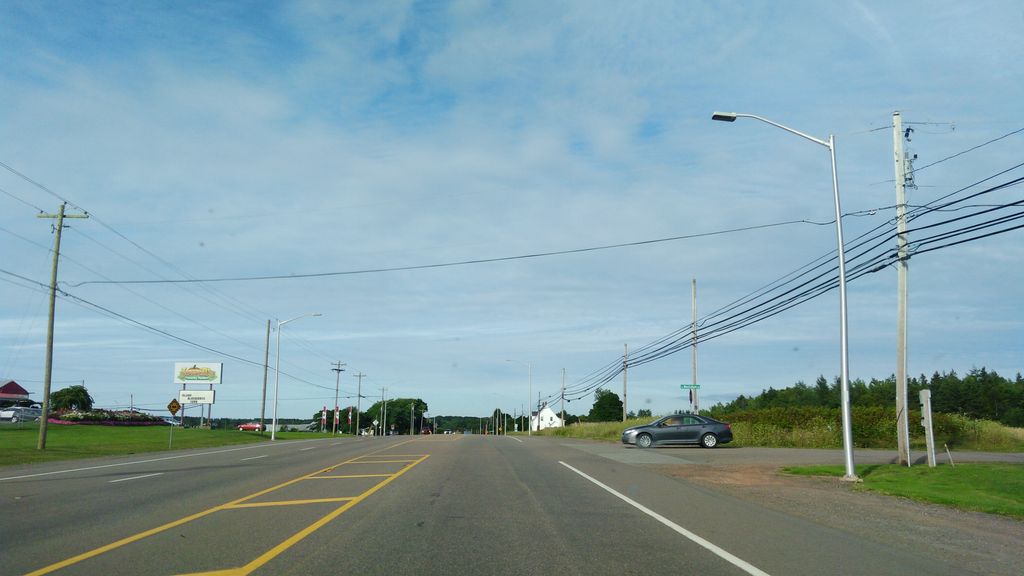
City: charlottetown